Question: I have a task to do that..below is my gridview containing QNO and QuestionName and Answerview and Answer columns..
Here when i check radiobutton automatically gets that value(Values in the sense 1,2,3,4,5) in textbox and vice versa(when i give value in textbox like 1 or 2 or 3..corresponding radio button should check..
plz help me...
My gridview Model is::
'''
<asp:GridView ID="gvquestions" runat="server" CssClass="txt" ForeColor="#333333"
GridLines="Vertical" CellPadding="6" Width="720px" AutoGenerateColumns="false">
<Columns>
<asp:BoundField HeaderText="Question.No" DataField="SubscriptionID" />
<asp:BoundField HeaderText="Question Name" DataField="SubType" />
<asp:TemplateField HeaderText="Answer View">
<ItemTemplate>
<asp:RadioButtonList ID="rbtnanswerview" RepeatDirection="Horizontal" runat="server">
<asp:ListItem Text="" Value="1"></asp:ListItem>
<asp:ListItem Text="" Value="2"></asp:ListItem>
<asp:ListItem Text="" Value="3"></asp:ListItem>
<asp:ListItem Text="" Value="4"></asp:ListItem>
<asp:ListItem Text="" Value="5"></asp:ListItem>
</asp:RadioButtonList>
</ItemTemplate>
</asp:TemplateField>
<asp:TemplateField HeaderText="Answer">
<ItemTemplate>
<asp:TextBox ID="txtanserview" Width="40px" runat="server"></asp:TextBox>
</ItemTemplate>
</asp:TemplateField>
</Columns>
<EditRowStyle BackColor="#999999" />
<FooterStyle BackColor="#5D7B9D" Font-Bold="True" ForeColor="White" />
<HeaderStyle BackColor="#5D7B9D" Font-Bold="True" ForeColor="White" />
<PagerStyle BackColor="#284775" ForeColor="White" HorizontalAlign="Center" />
<RowStyle BackColor="#F7F6F3" ForeColor="#333333" />
<SelectedRowStyle BackColor="#E2DED6" Font-Bold="True" ForeColor="#333333" />
<SortedAscendingCellStyle BackColor="#E9E7E2" />
<SortedAscendingHeaderStyle BackColor="#506C8C" />
<SortedDescendingCellStyle BackColor="#FFFDF8" />
<SortedDescendingHeaderStyle BackColor="#6F8DAE" />
</asp:GridView>
'''

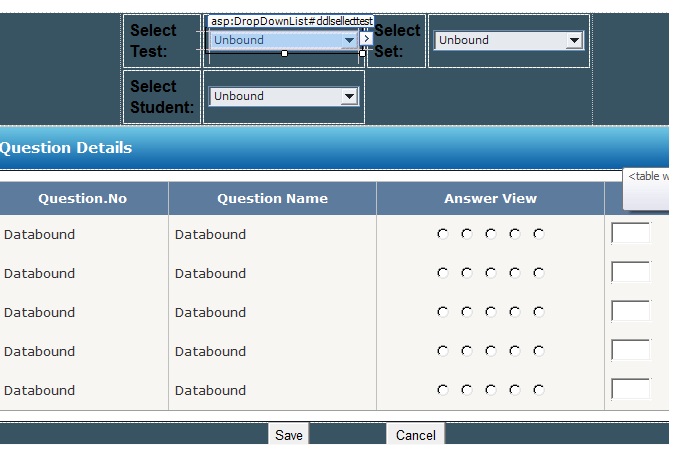
Answer: You need to use FindControl function of gridview.
radiobuttonlist rbl=gridview.findcontrol("rblName");
textbox txt=gridview.findcontrol("txtname");